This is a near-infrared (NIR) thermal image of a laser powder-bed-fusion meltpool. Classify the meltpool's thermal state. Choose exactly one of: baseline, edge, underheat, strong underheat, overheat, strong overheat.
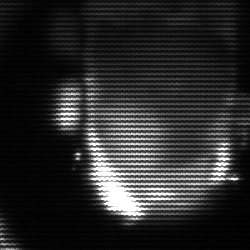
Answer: baseline